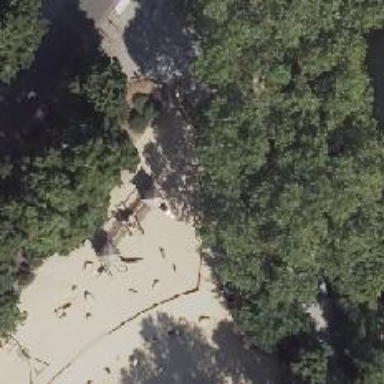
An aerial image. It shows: Playground with various play structures.